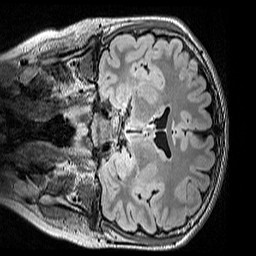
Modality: FLAIR
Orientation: coronal
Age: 13
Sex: male
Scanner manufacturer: siemens
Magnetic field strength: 3 T
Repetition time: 5 s
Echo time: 0.388 s